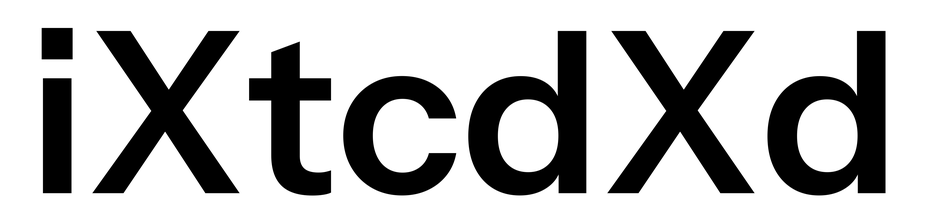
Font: InstrumentSans_SemiBold